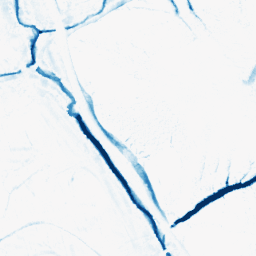
Category: morphological
Decomposition family: morphological_ellipse
Decomposition parameters: operation: closing
width: 10
height: 10
Upsampling method: sinc_hamming
Upsampling parameters: scale: 4
kernel_size: 8
Upsampling scale: 4